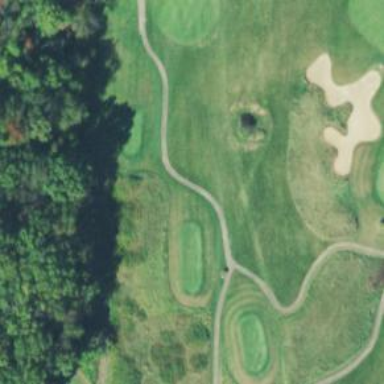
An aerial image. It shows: Service road designated as golf cart path.